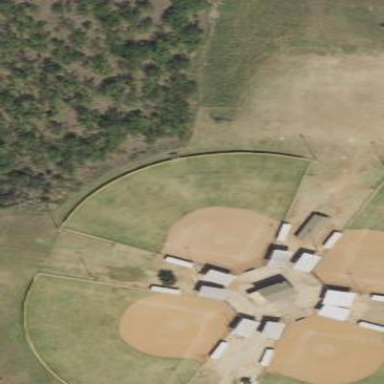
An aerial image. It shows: Baseball pitch for leisure land activities.